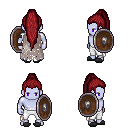
a pixel art fantasy rpg character, male body template, dark elf, purple skin, gray tattered cape, white pants, brunette extra-long topknot hairstyle, gray slippers, shield, four views (front, back, left, right), 2x2 character sprite sheet, small pixel art, hard edges, no anti-aliasing